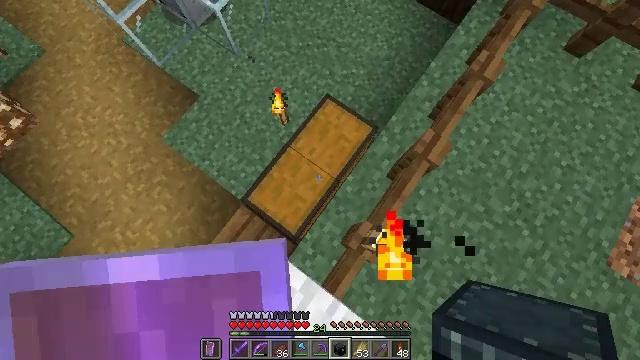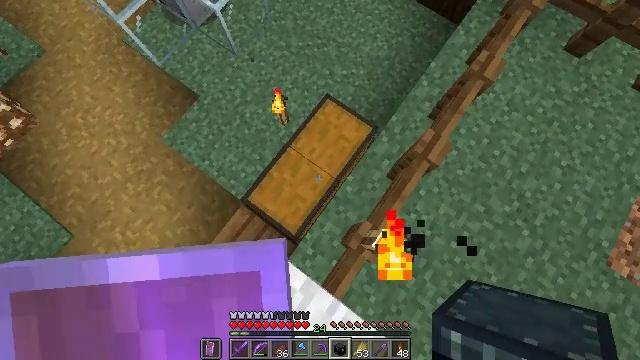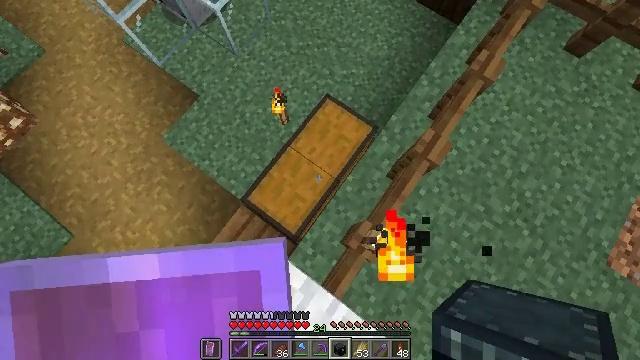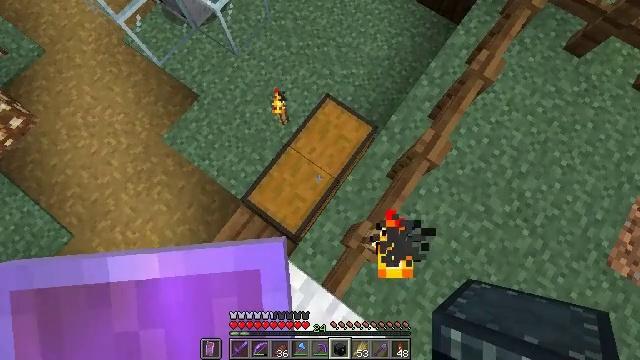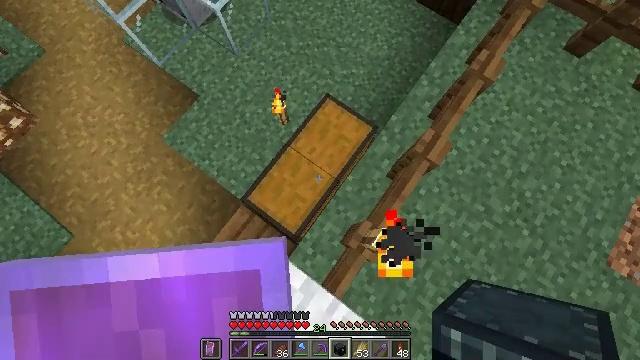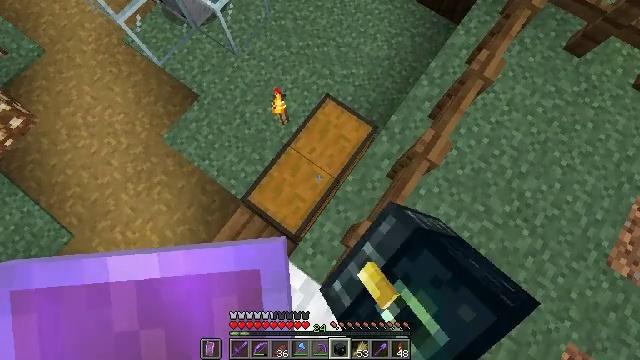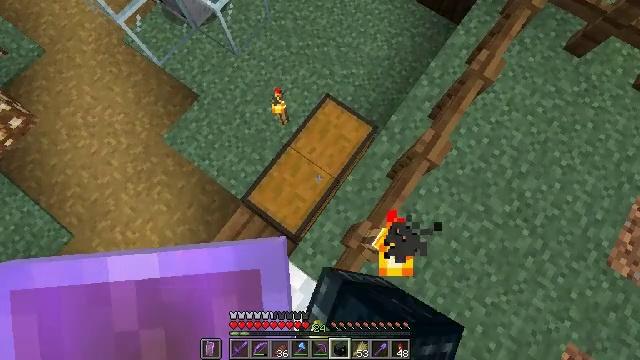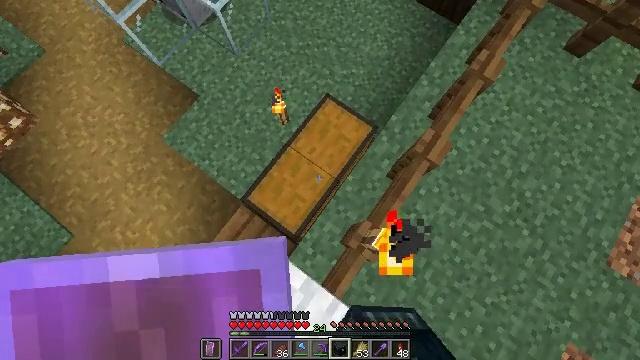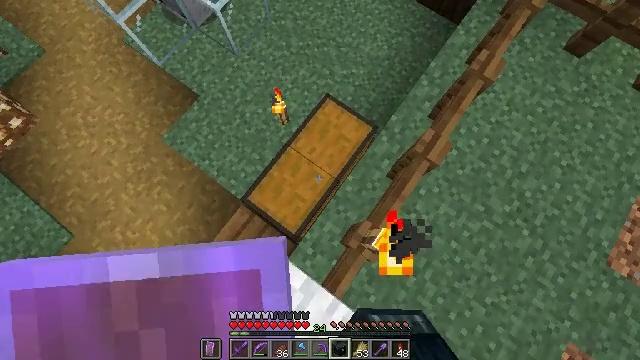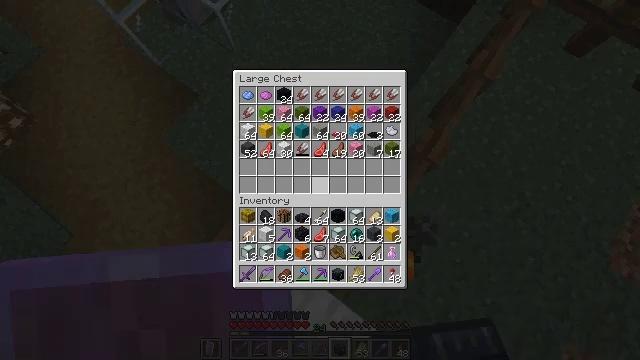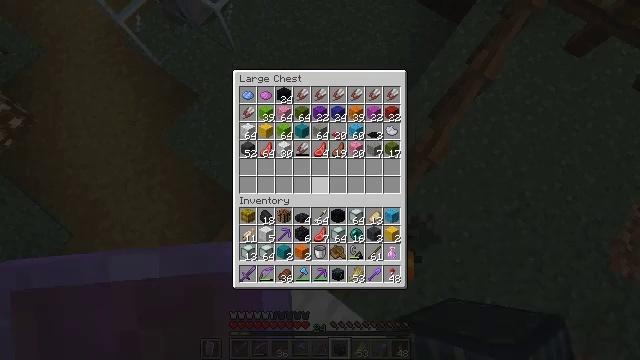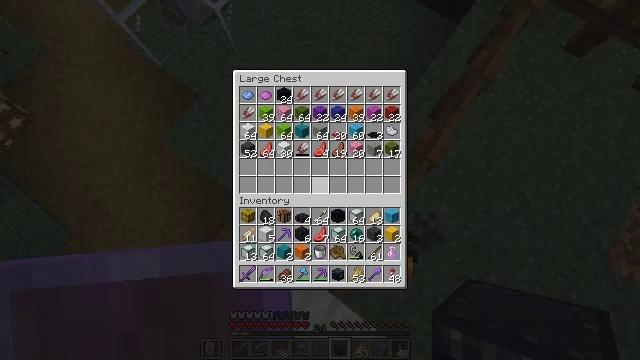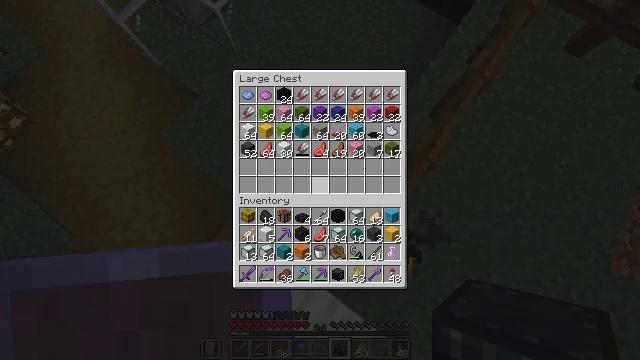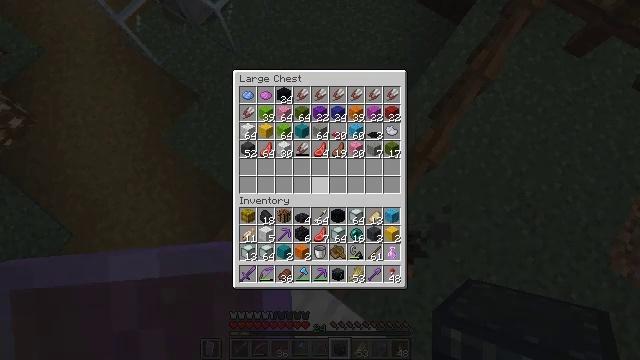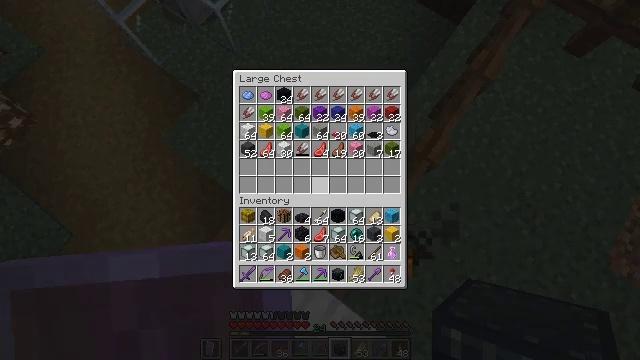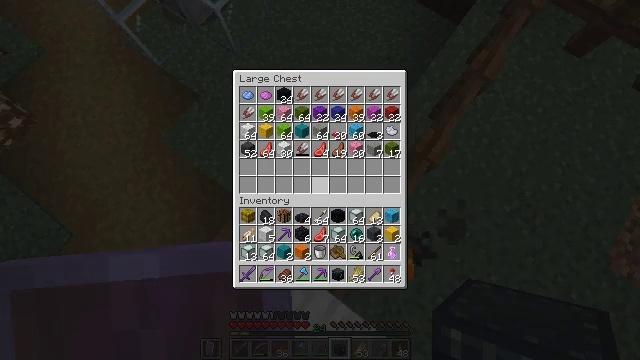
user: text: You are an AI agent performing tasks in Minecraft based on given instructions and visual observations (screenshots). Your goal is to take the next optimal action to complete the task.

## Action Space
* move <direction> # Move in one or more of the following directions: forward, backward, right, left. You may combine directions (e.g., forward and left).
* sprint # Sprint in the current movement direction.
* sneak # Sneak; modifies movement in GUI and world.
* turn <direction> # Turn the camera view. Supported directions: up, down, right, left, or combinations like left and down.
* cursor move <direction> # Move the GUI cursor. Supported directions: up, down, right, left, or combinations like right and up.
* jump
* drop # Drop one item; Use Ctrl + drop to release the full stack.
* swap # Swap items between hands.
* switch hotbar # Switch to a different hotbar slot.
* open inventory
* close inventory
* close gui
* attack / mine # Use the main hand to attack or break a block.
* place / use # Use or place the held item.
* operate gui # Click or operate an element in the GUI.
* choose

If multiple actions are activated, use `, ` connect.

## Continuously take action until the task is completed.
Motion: motion action
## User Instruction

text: Hunt animals.
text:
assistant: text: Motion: no_op
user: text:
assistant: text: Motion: no_op
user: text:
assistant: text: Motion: no_op
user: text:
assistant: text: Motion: use / place
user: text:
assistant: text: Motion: use / place
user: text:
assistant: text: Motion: use / place
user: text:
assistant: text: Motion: no_op
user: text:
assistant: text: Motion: no_op
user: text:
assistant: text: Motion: no_op
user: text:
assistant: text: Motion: no_op
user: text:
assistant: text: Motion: no_op
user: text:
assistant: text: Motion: no_op
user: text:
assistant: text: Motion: no_op
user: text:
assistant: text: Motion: no_op
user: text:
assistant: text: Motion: no_op
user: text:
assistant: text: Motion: no_op
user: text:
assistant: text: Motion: no_op
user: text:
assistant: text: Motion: no_op
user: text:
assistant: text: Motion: no_op
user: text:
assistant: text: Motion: no_op
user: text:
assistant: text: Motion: no_op
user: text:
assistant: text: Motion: turn right and down
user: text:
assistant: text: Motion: turn right
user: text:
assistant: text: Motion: no_op
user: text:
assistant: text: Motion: turn right
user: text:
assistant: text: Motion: no_op
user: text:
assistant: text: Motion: no_op
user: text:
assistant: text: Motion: no_op
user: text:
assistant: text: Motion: turn left and down
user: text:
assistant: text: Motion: no_op